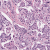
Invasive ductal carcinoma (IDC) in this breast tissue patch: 1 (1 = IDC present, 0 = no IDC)